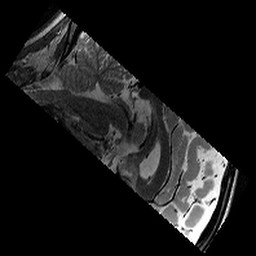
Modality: T2w
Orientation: sagittal
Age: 12
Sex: male
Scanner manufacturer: siemens
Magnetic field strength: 3 T
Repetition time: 9.23 s
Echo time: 0.067 s